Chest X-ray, AP view. Patient: 56 years old, sex M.
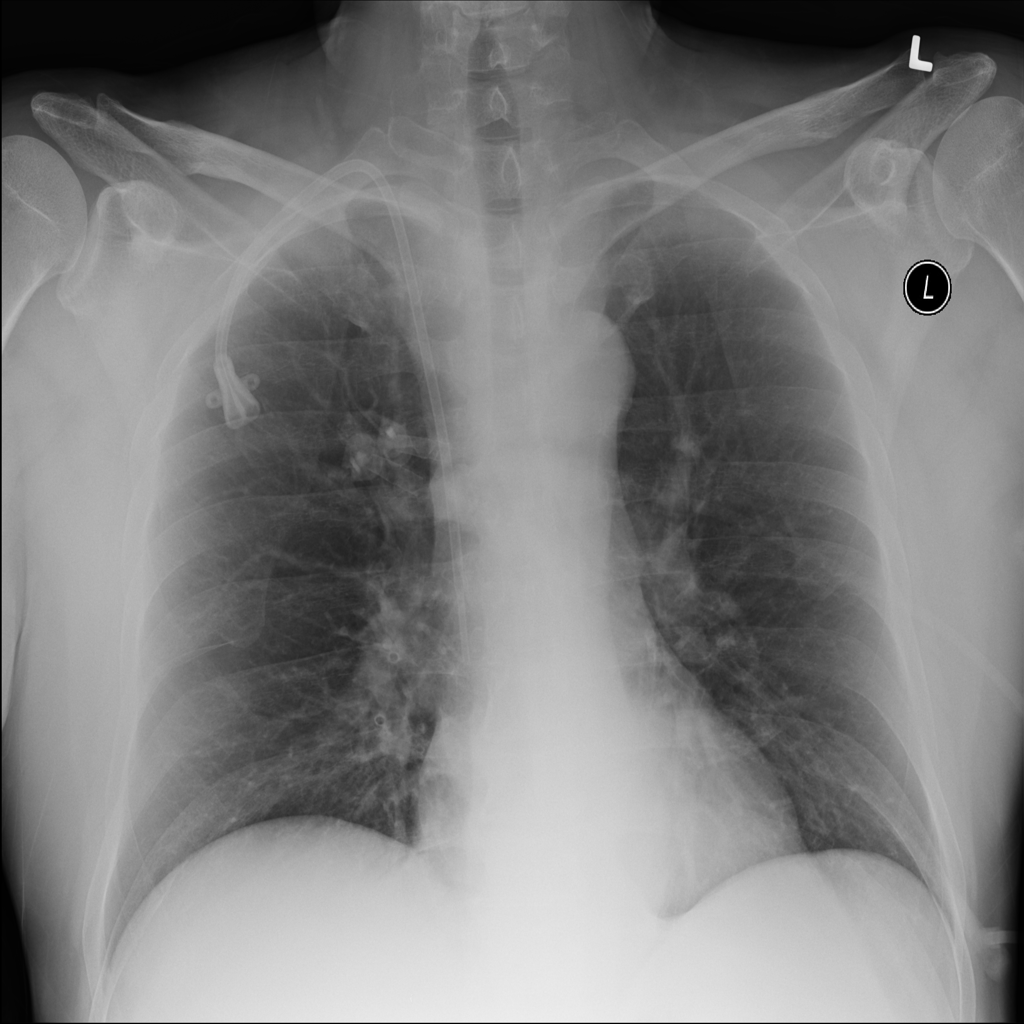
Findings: No Finding